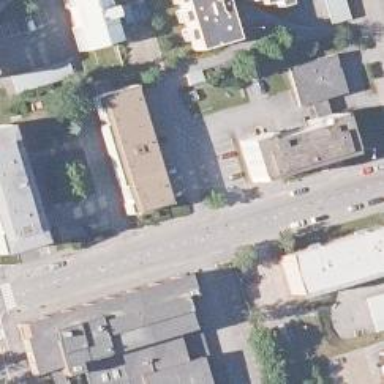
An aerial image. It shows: Alleyway designated as service road.